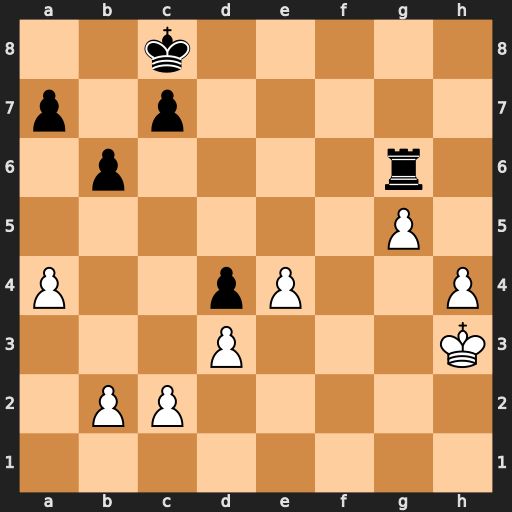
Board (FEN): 2k5/p1p5/1p4r1/6P1/P2pP2P/3P3K/1PP5/8
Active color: w
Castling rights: -
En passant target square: -
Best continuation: Kg4 Kd7 h5